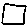
Label: square